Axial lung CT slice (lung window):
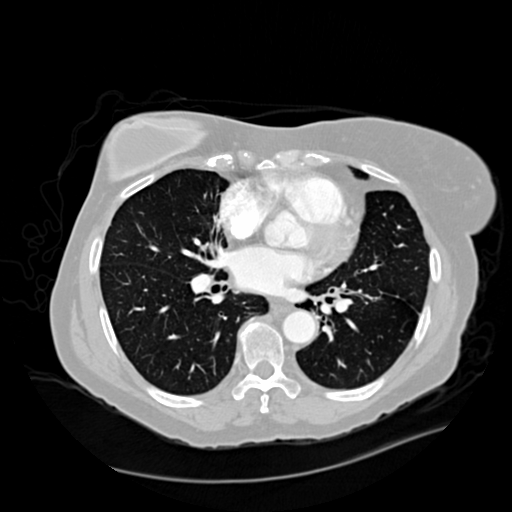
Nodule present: no